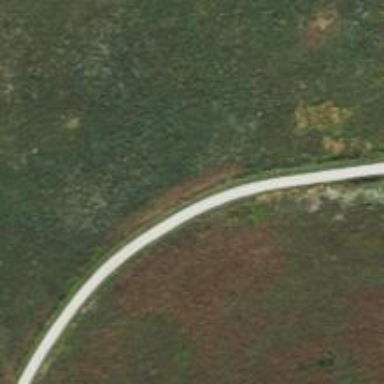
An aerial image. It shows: Cycleway.